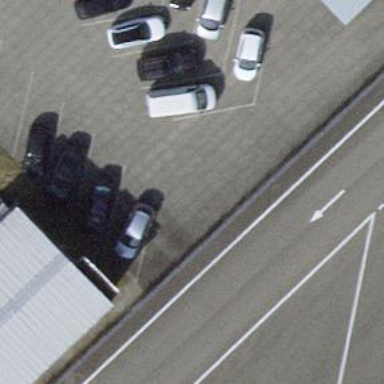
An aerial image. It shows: Parking aisle designated as service road.